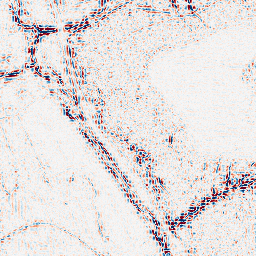
Category: wavelet
Decomposition family: wavelet_biorthogonal
Decomposition parameters: wavelet: bior5.5
level: 2
Upsampling method: bicubic
Upsampling parameters: scale: 2
Upsampling scale: 2